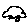
Label: car